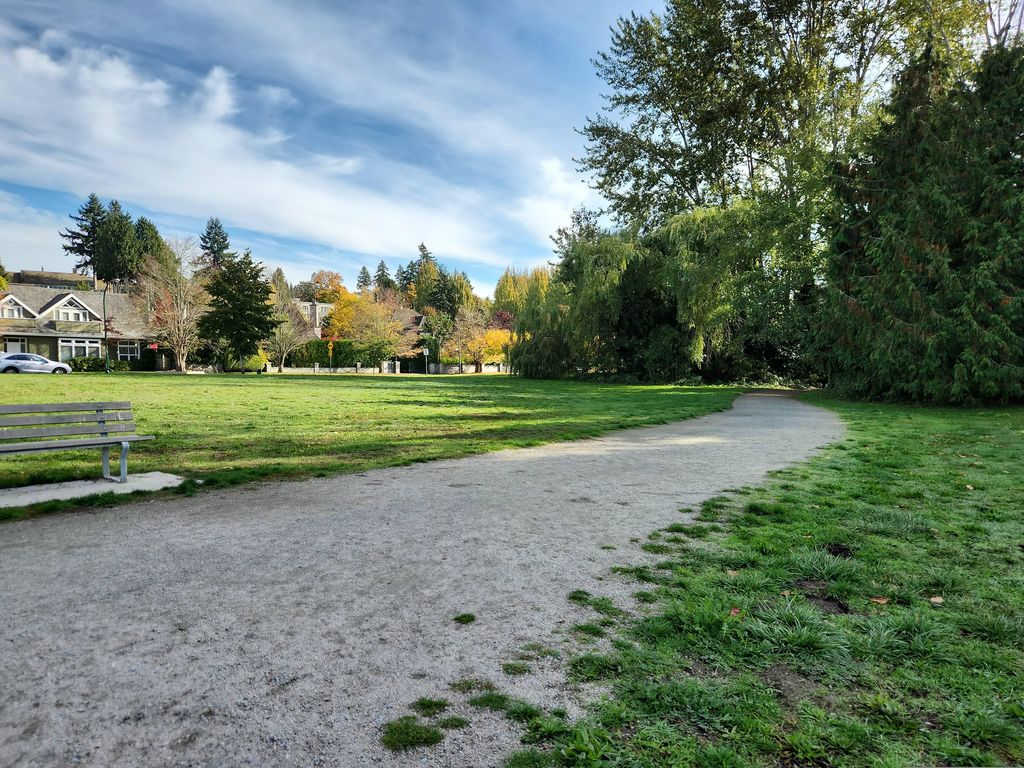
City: vancouver